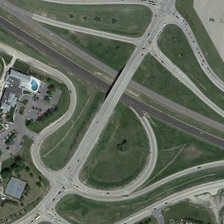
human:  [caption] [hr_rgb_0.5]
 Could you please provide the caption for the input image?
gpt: a viaduct is located in sparse plants area while with a gray land side .

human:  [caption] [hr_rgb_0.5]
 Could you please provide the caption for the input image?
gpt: little residential area surrounded by viaduct and green plants .

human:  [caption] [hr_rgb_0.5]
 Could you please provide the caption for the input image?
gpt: a viaduct divided into a straight light ray way and some arc light gray way .

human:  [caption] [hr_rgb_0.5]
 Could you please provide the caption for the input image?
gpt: a pool with blue water in the residential while with a black high way side .

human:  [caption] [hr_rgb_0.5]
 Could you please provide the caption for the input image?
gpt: several buildings and many green trees are near a viaduct .